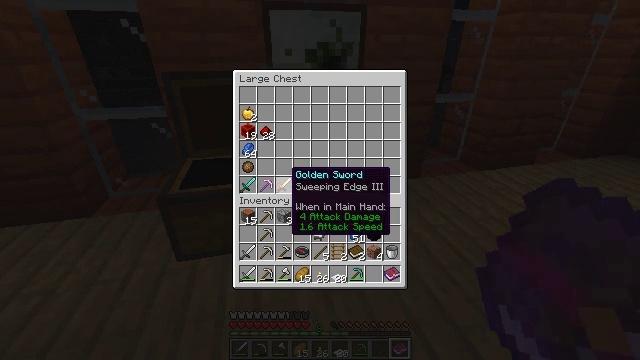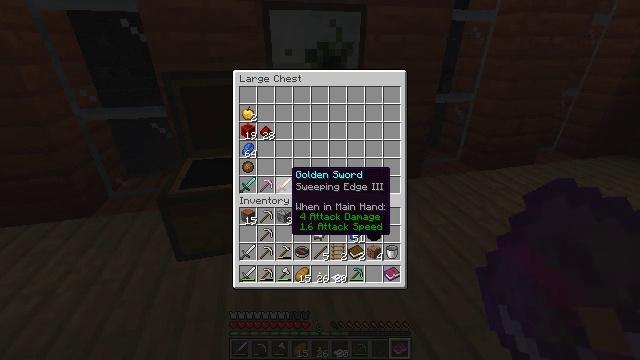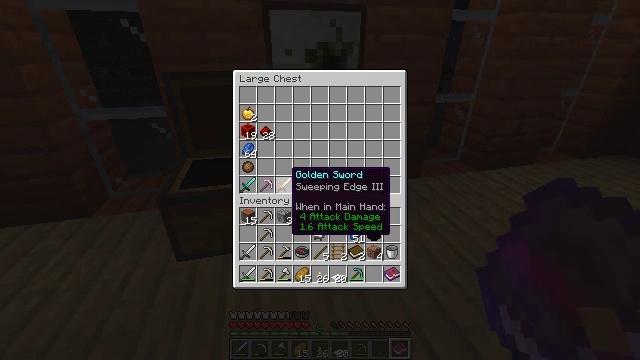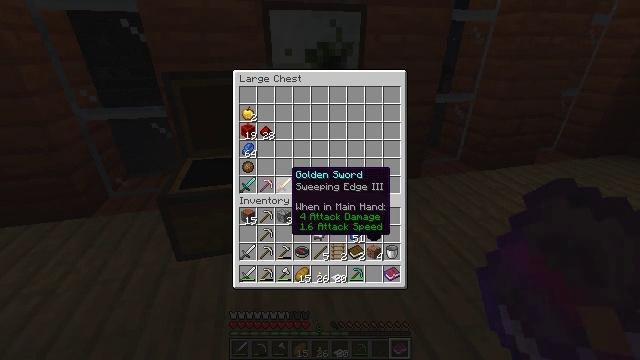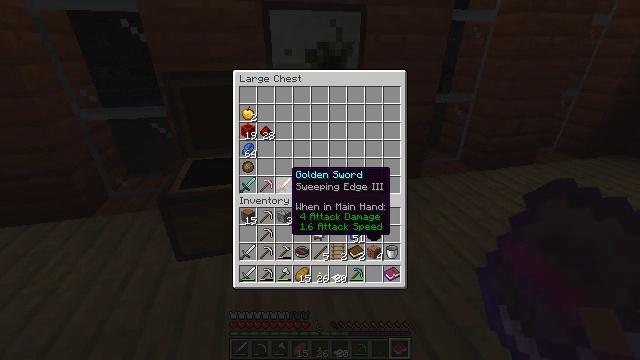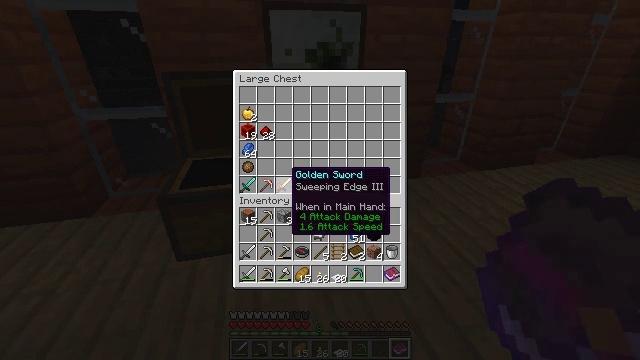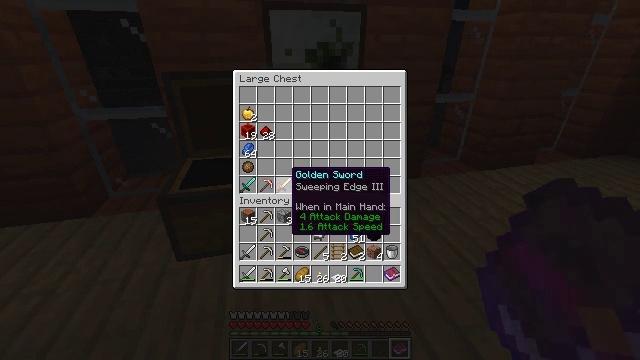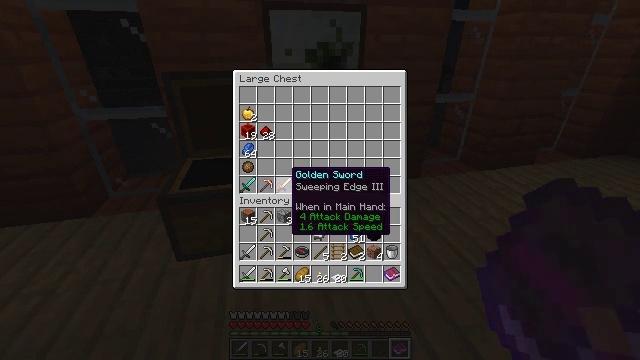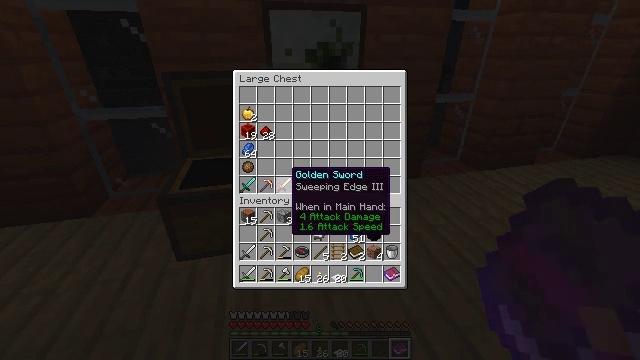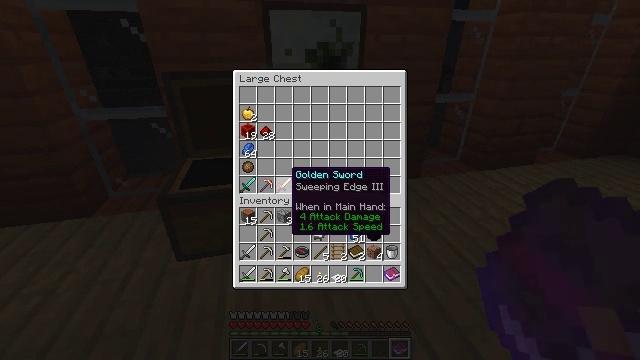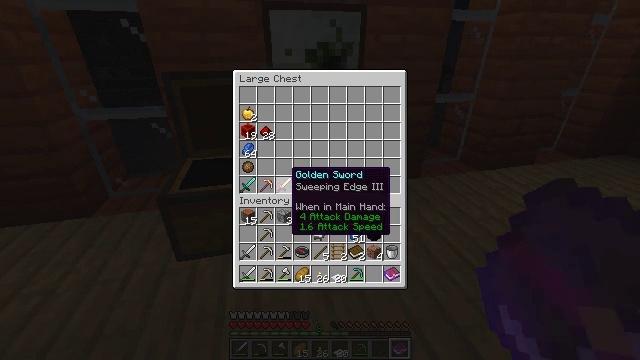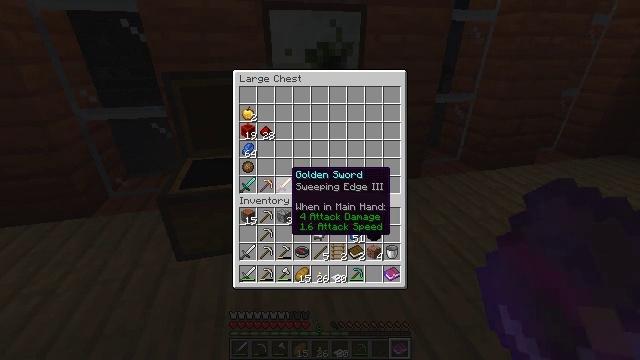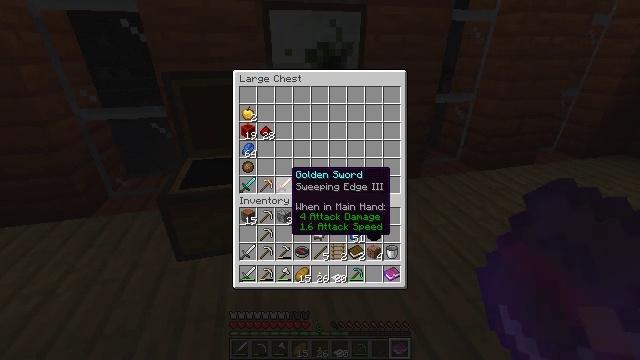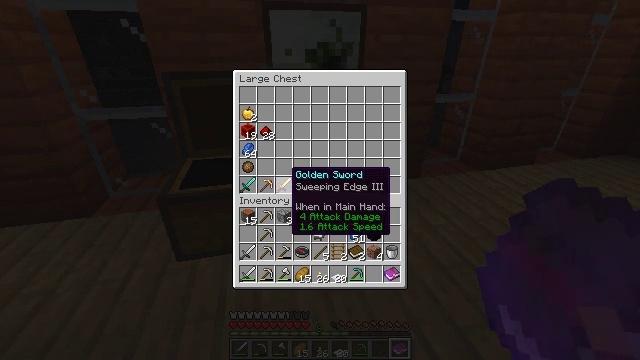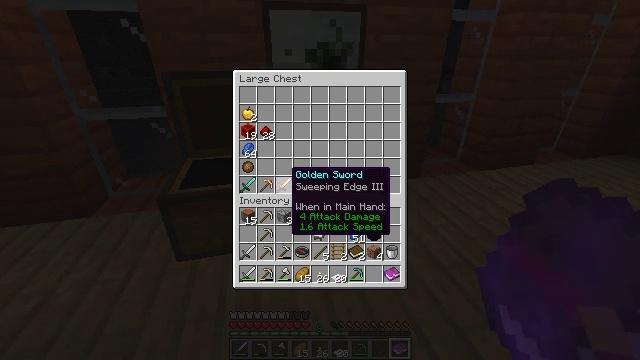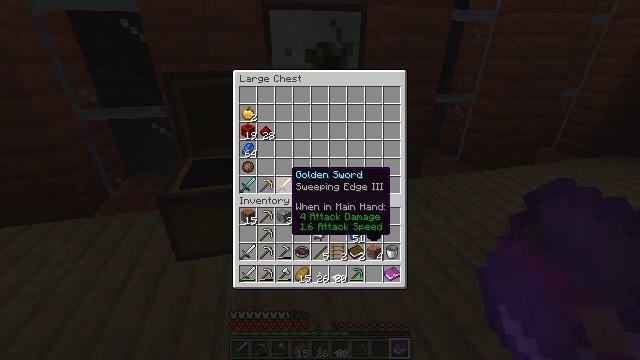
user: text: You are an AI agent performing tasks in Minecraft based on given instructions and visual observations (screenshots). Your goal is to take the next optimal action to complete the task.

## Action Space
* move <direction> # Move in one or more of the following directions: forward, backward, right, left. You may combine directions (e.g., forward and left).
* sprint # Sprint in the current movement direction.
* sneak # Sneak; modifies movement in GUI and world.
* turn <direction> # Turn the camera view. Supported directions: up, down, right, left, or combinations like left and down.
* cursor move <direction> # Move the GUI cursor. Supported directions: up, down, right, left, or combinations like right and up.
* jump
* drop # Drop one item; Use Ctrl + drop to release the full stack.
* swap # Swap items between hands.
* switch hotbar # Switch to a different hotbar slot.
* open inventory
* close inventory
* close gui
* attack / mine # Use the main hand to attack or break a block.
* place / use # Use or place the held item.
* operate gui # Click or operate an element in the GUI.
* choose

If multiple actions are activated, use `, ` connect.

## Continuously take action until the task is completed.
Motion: motion action
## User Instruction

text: Craft a book.
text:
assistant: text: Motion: no_op
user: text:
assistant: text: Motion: no_op
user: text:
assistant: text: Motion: no_op
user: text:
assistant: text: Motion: no_op
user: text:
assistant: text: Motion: no_op
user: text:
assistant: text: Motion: no_op
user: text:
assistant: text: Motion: no_op
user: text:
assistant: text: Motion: no_op
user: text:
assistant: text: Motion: no_op
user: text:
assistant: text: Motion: no_op
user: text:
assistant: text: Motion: no_op
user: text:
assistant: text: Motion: no_op
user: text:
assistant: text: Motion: no_op
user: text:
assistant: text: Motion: no_op
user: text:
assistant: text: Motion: no_op
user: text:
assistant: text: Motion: no_op
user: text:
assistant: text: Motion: no_op
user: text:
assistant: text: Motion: no_op
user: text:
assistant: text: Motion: no_op
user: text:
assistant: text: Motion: no_op
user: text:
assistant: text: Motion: no_op
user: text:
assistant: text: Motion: no_op
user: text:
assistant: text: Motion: no_op
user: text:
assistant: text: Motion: no_op
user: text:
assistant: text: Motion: no_op
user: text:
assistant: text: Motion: no_op
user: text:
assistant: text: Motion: no_op
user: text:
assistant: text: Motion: no_op
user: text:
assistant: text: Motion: no_op
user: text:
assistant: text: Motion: no_op